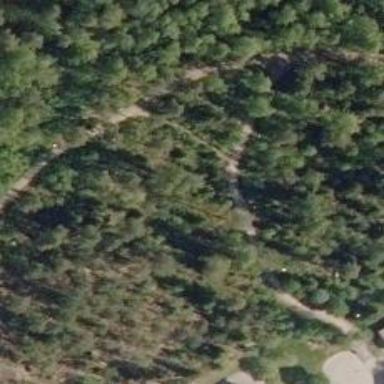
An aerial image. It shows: Path.